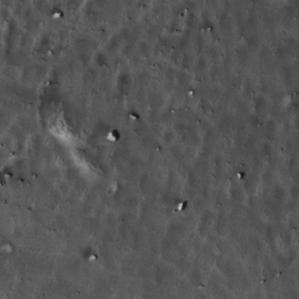
Label: non_frost